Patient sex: M
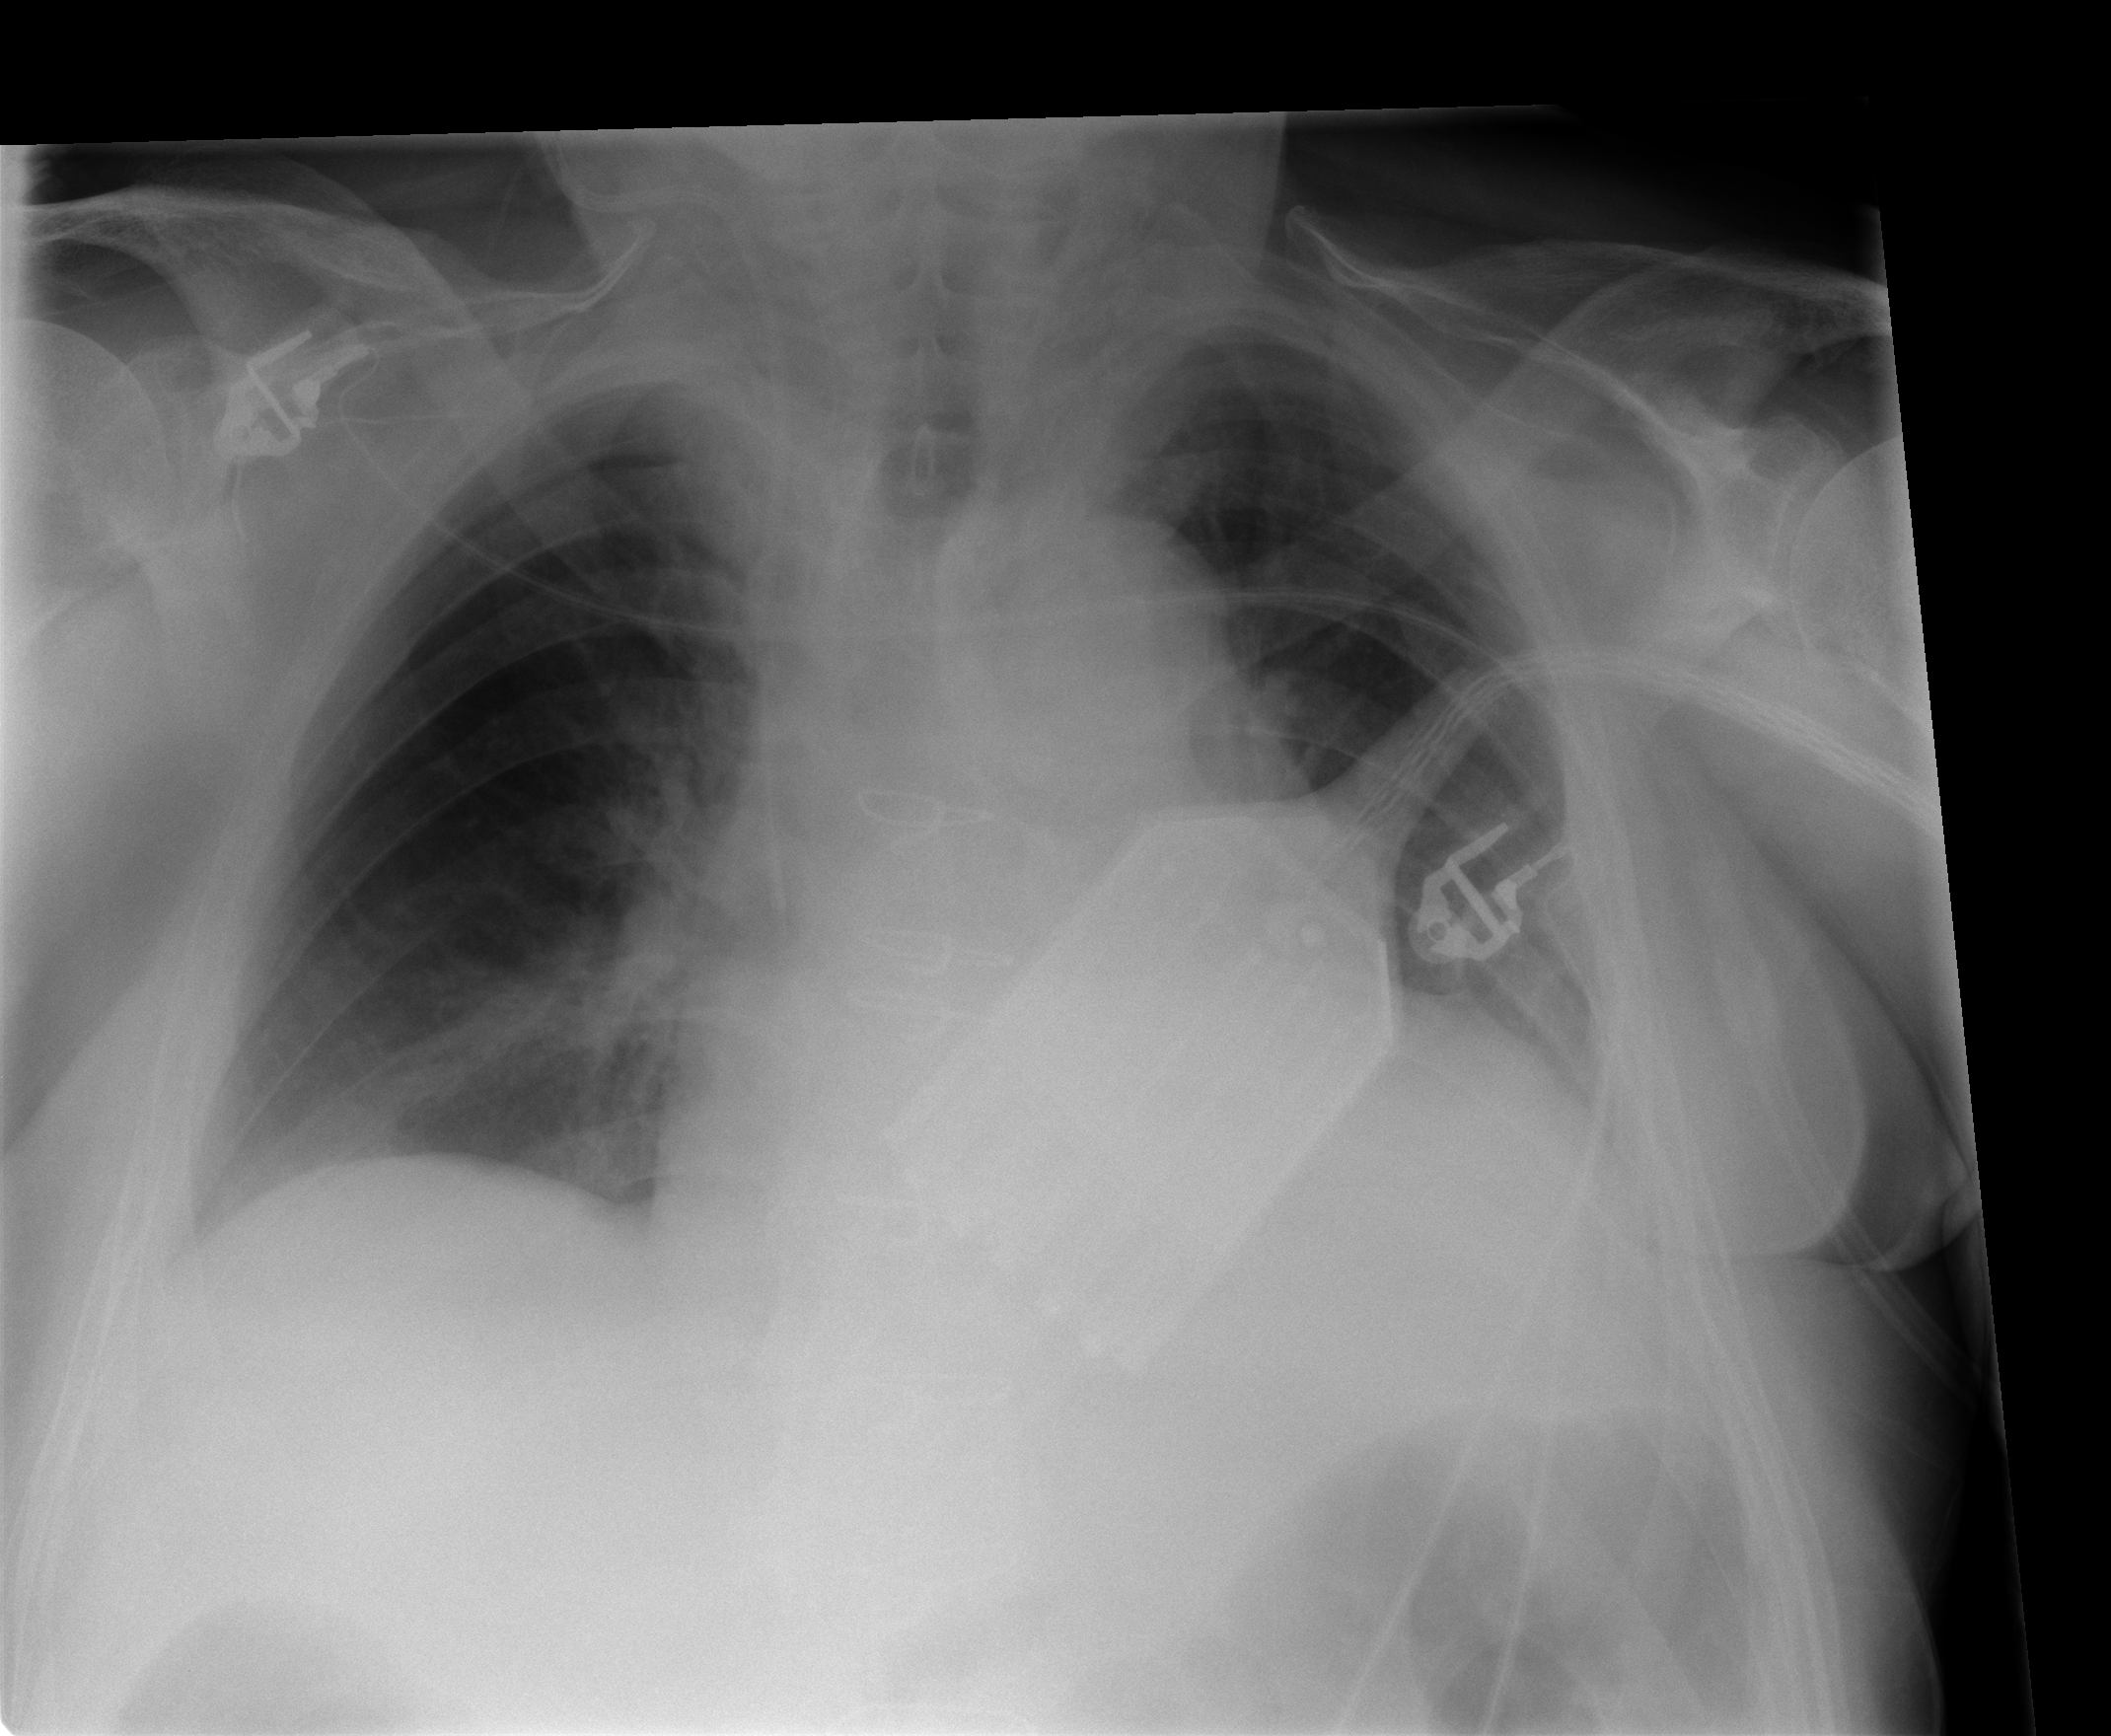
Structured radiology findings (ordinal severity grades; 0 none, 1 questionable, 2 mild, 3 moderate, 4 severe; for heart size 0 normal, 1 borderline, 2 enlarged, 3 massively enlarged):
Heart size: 2
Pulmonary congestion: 0
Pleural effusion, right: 0
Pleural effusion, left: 0
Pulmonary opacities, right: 1
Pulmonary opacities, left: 0
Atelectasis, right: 2
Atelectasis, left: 1